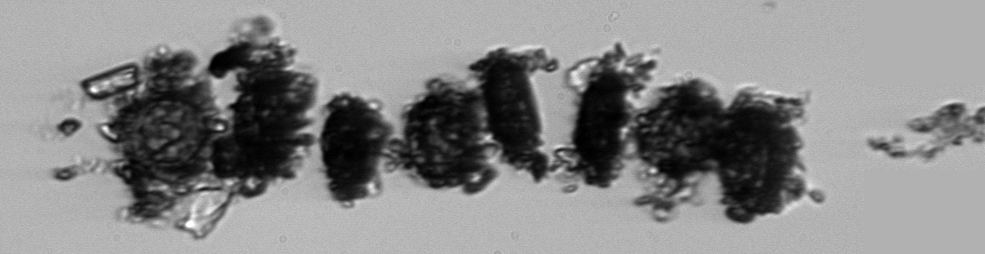
Label: Thalassiosira_TAG_external_detritus